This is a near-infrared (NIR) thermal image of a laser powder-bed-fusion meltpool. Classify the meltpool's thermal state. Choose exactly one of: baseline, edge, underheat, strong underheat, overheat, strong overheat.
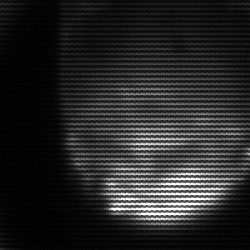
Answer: edge